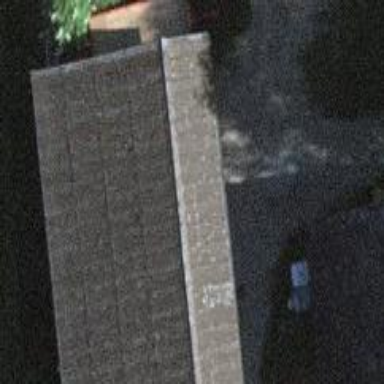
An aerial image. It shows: Shed building.